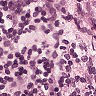
Metastatic tissue present: yes